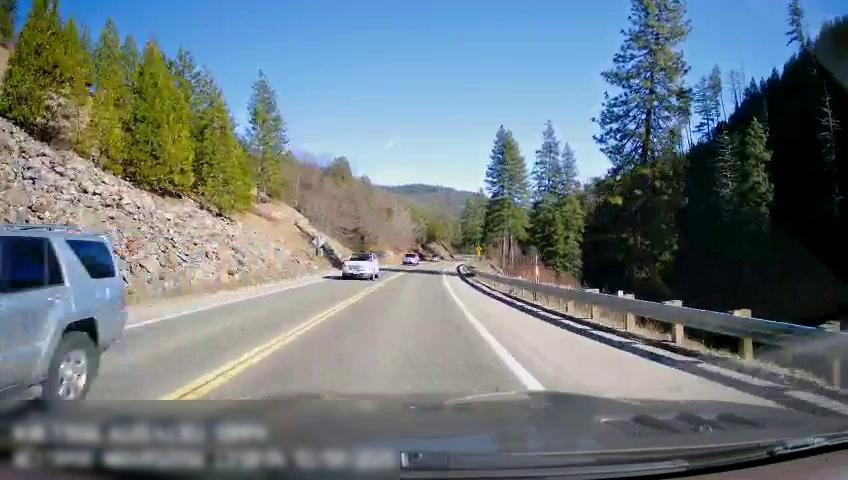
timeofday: Day
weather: Sunny
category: Drivable Space
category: Drivable Space
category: Vehicles | SUV
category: Vehicles | SUV
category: Vehicles | SUV
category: Lanes | Opposite Lane
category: Lanes | Current Lane
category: Lanes | Opposite Lane
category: Lanes | Current Lane